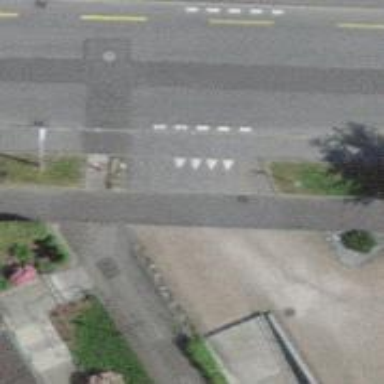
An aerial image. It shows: Road with "give way" sign.